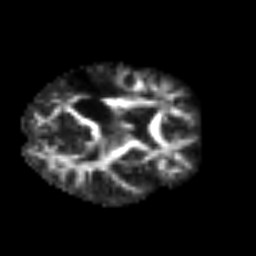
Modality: FA
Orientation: axial
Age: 62
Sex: female
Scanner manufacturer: siemens
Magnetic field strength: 3 T
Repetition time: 3.2 s
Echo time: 0.081 s